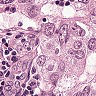
Metastatic tissue present: yes